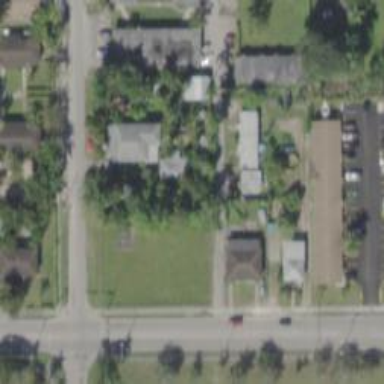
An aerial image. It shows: Alley classified as service road.